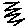
Label: zigzag